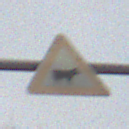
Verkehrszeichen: ViehtriebLinks
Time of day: MorningAfternoon
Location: Outdoor (Nature)
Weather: PartlyCloudy
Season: Winter
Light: Natural